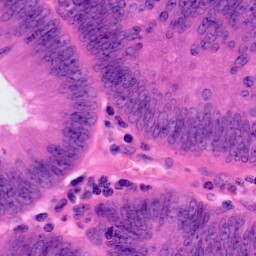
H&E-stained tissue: Colon